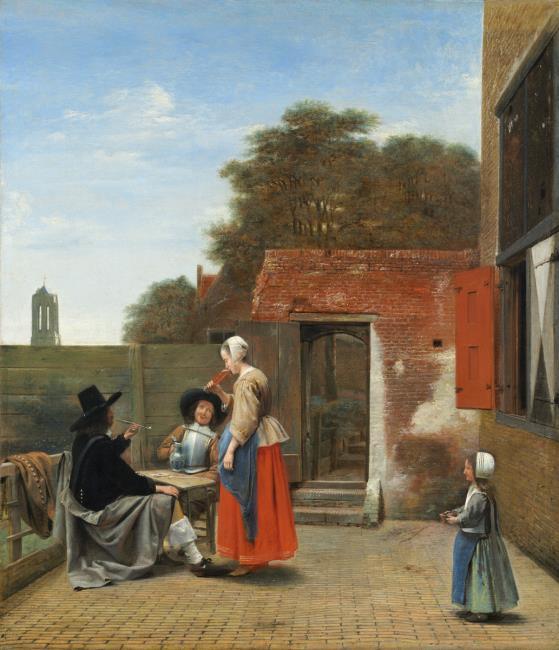
Title: Two soldiers and a woman conversing in a courtyard
Artist: Pieter de Hooch
Earliest date: 1658
Latest date: 1660
Genre: painting
Iconography: Tobacco
Keywords: genre, four human figures, hatch (opening component), window, wall, coat, talk, drinking, smoking (activity), garden fence, tree, background view, door, coat, hat, cuirass, table, chair, sitting, standing (position), pipe, ewer (vessel), bandolier, apron